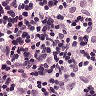
Metastatic tissue present: no